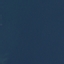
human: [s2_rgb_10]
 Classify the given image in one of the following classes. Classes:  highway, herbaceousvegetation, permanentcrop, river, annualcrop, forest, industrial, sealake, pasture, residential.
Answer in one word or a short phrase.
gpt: SeaLake